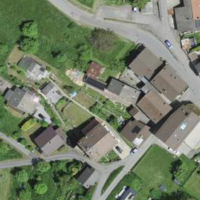
EUNIS habitat code: 55
Species observed at this site:
Pimpinella major